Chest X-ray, AP view. Patient: 42 years old, sex M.
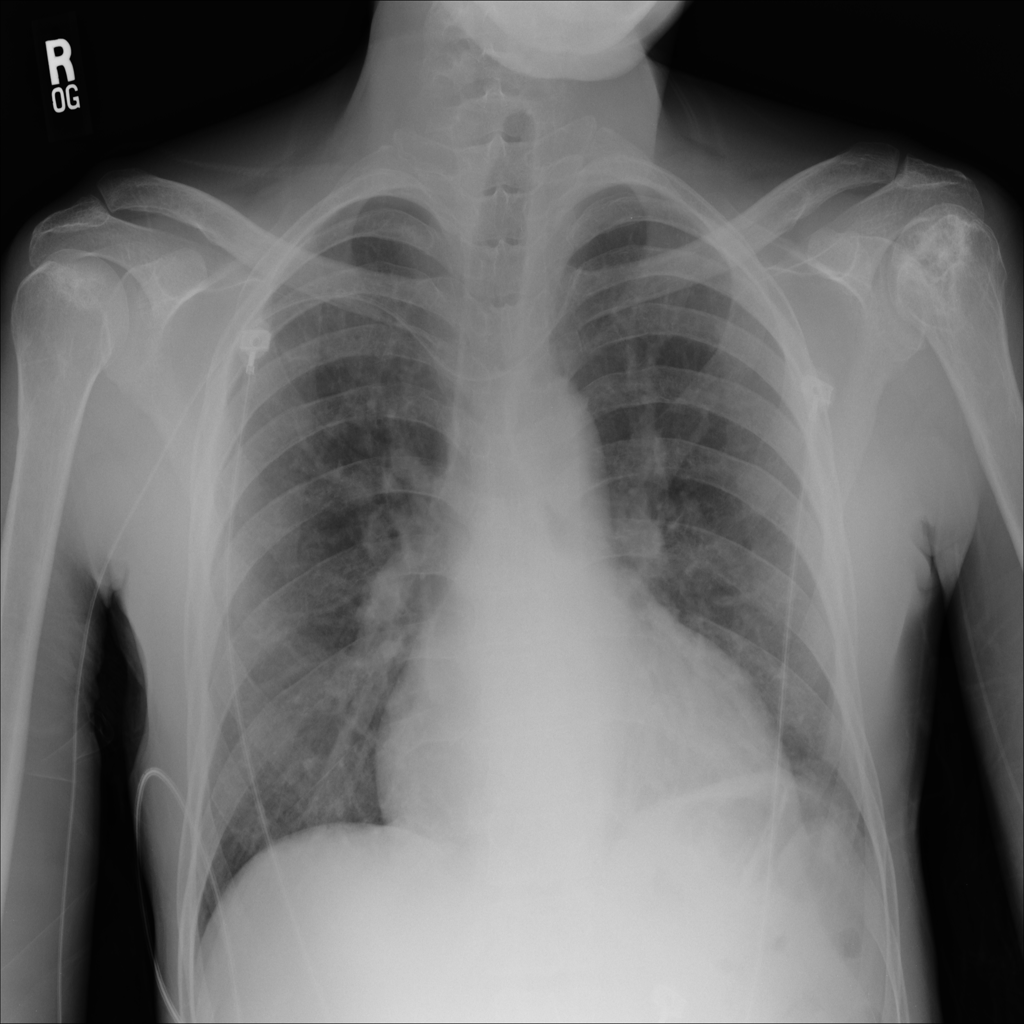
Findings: No Finding